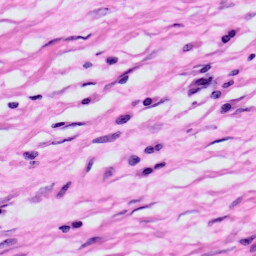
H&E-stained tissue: Skin